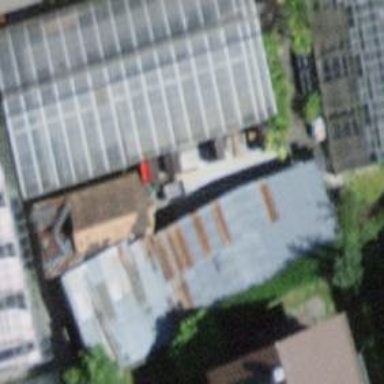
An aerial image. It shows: Greenhouse.